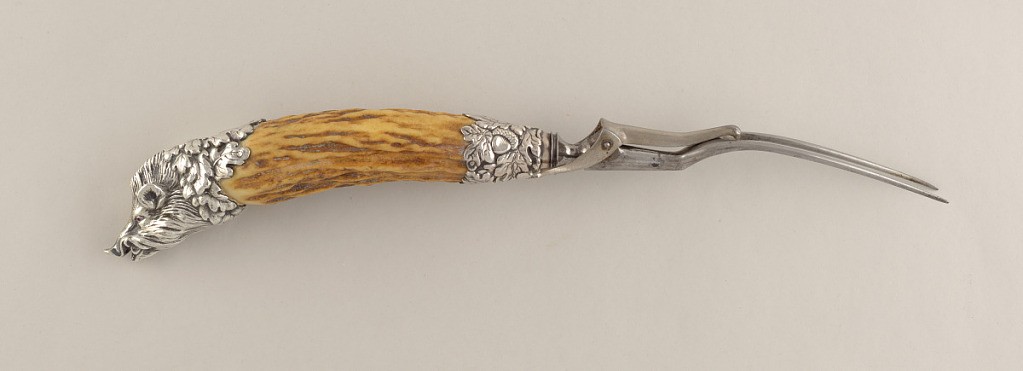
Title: Carving Fork with Antler Handle and Boar's Head Terminal
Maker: Gorham Manufacturing Company, Providence, Rhode Island, USA, founded 1818
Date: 1900
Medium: steel, antler, silver
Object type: fork
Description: Carving fork with two elongated tapering tines. Y-shaped hinged rest attached below tines on neck. When folded out, v-shape folds down to meet surface an provide stability when resting in face down position. Folds in to reverse of tines when not in use.
Banded silver ferrule, silver collar with blade. Highly decorated relief floral, acorn and oak leaf pattern silver collar wrapping cylindrical antler stem. Capped with silver collar of similar oak and acorn pattern, terminating in boar's head, fit with red glass eyes, and exaggerated snarl.